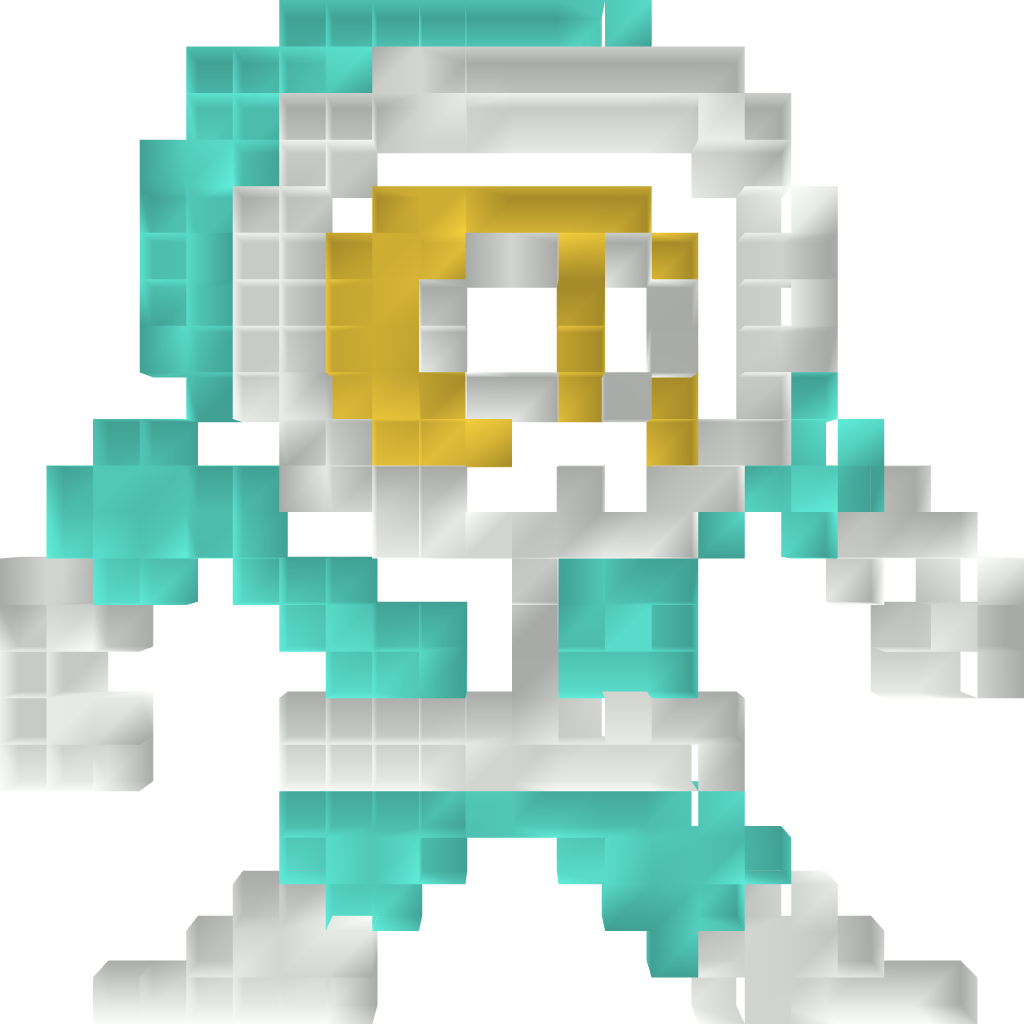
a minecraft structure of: Iceman (ErnieCIII)